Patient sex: F
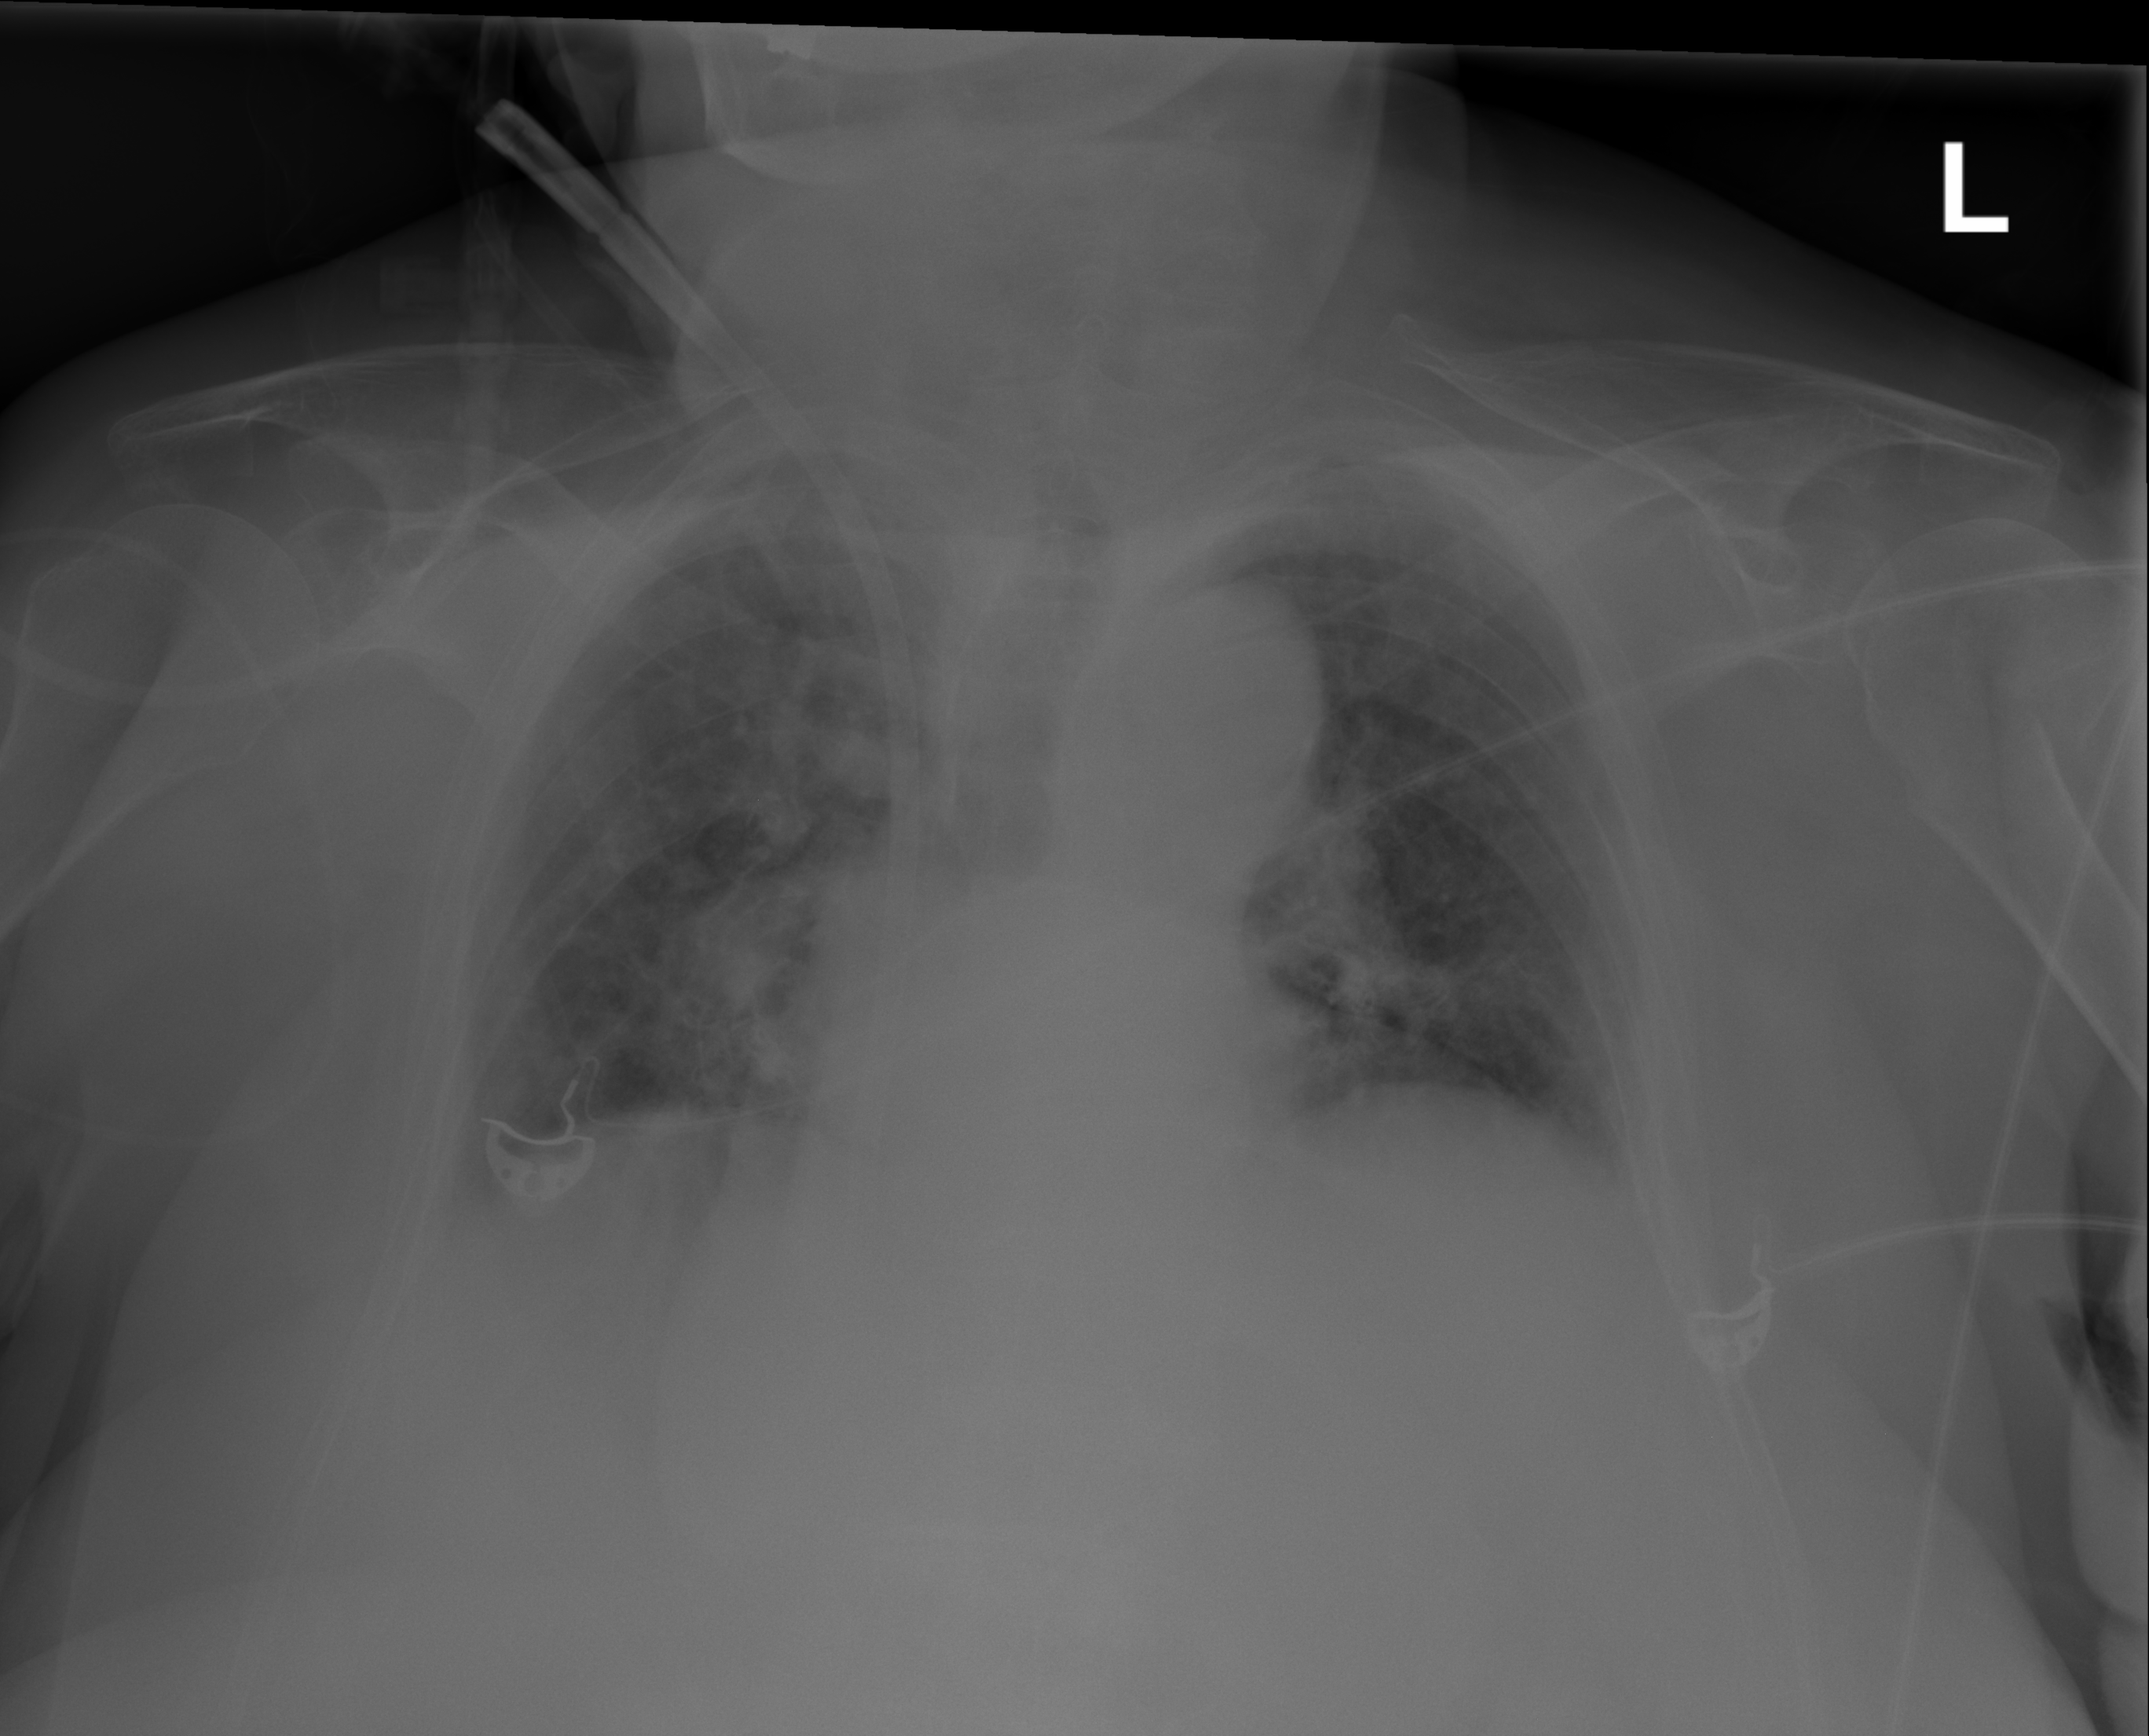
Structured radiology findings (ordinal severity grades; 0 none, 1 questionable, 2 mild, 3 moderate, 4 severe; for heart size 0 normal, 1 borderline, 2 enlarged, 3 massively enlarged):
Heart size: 2
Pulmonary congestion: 1
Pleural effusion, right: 2
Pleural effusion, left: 1
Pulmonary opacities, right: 0
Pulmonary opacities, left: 0
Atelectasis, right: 2
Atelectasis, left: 2